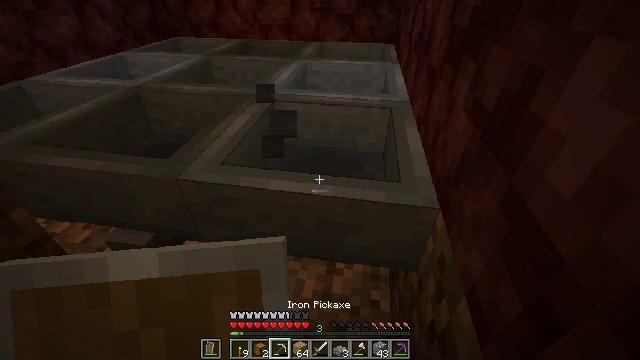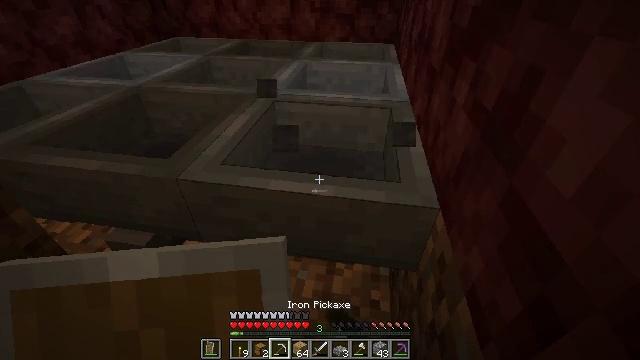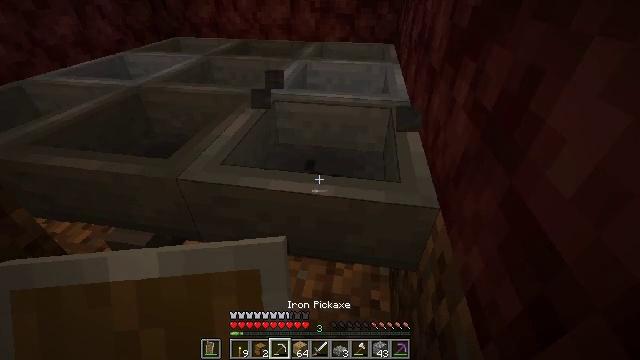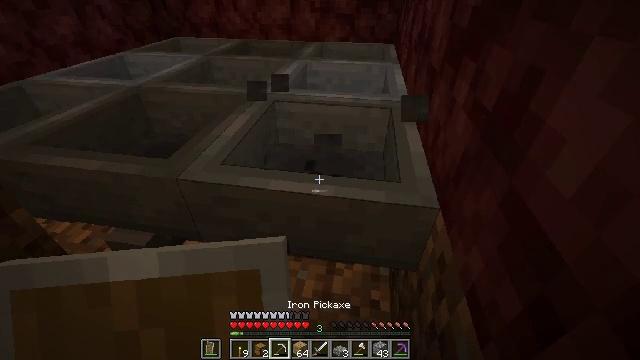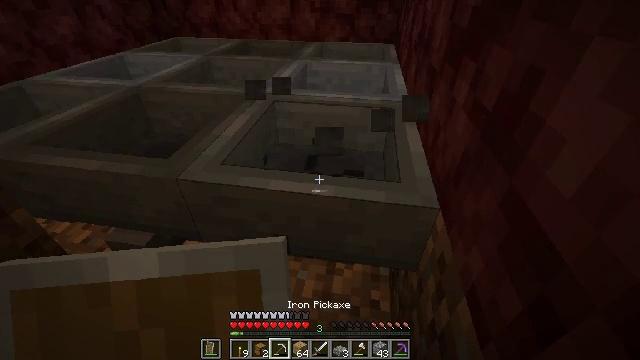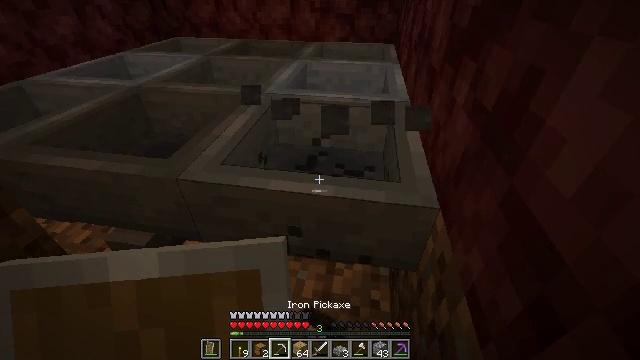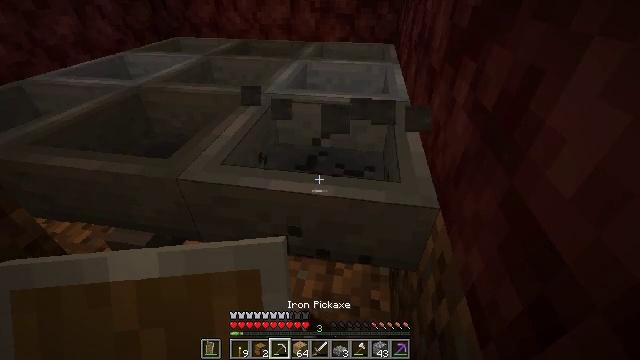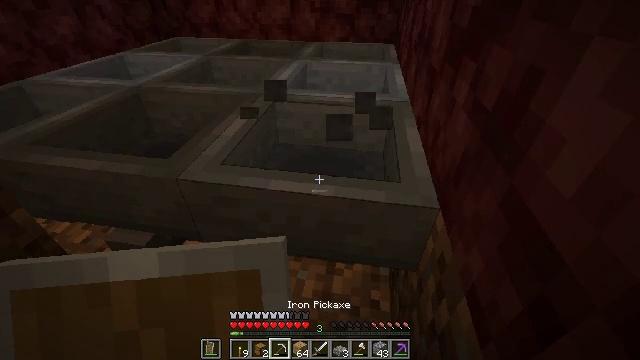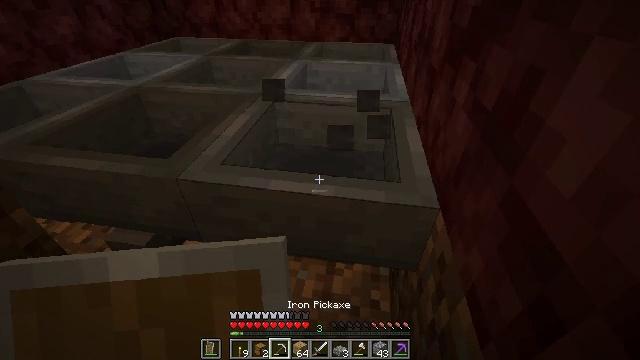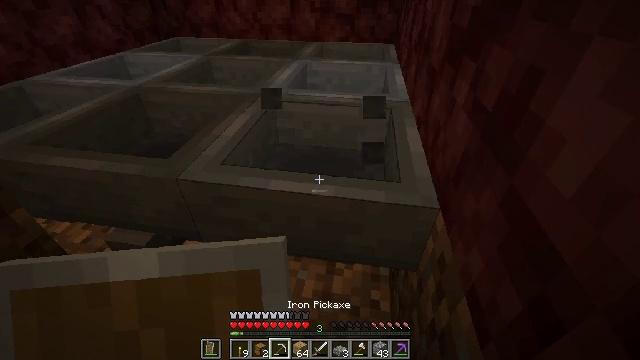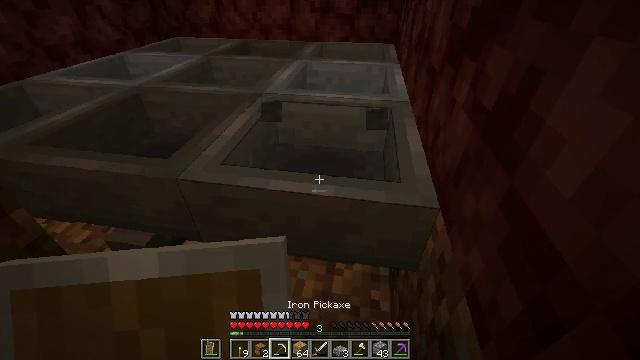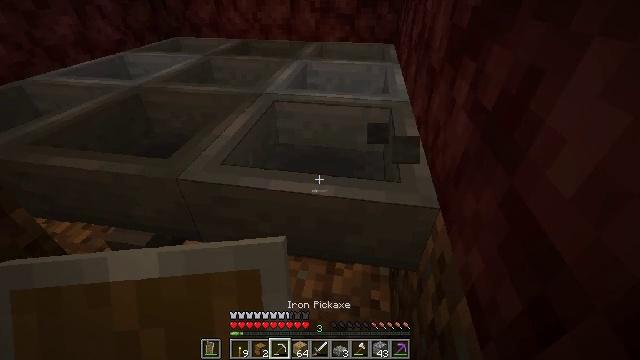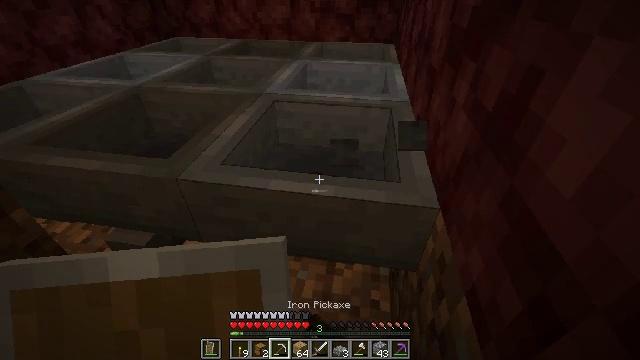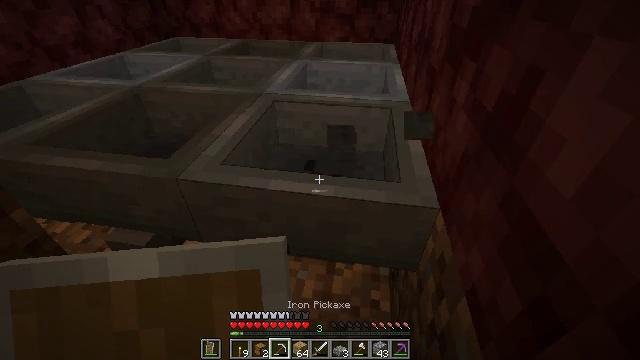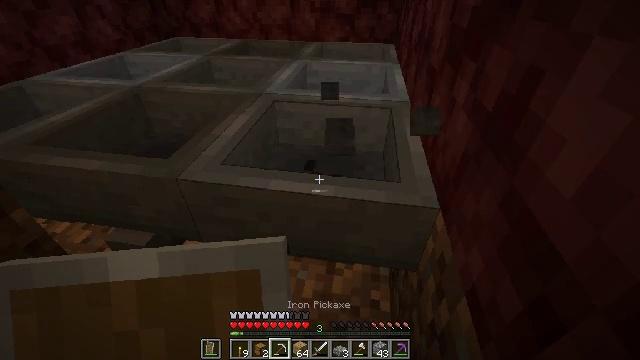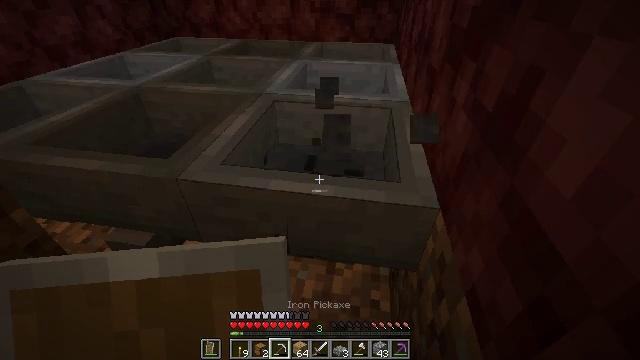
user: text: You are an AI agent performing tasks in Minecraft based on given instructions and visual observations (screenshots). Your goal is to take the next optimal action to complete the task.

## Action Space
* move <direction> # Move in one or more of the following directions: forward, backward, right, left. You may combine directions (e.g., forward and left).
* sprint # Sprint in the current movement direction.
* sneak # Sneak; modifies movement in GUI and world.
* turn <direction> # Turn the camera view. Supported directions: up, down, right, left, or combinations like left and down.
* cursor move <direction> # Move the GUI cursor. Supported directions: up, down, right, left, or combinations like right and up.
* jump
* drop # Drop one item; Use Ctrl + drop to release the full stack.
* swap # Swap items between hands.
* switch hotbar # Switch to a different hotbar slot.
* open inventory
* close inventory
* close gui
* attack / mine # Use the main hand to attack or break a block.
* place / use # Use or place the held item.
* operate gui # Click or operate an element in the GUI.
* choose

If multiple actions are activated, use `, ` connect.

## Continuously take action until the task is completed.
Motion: motion action
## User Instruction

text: Break the hopper to reuse it.
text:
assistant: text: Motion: attack / mine
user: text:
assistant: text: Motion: attack / mine
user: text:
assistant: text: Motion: attack / mine
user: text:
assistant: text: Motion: attack / mine
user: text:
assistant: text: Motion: attack / mine
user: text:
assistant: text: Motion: attack / mine
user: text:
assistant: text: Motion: no_op
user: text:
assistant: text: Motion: no_op
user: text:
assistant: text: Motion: no_op
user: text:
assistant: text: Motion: no_op
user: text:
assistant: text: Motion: attack / mine
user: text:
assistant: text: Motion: attack / mine
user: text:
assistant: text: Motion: attack / mine
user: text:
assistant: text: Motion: attack / mine
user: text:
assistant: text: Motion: attack / mine
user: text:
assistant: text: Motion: attack / mine
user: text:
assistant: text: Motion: no_op
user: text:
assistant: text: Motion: no_op
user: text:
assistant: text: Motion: no_op
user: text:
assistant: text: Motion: no_op
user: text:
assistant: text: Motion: no_op
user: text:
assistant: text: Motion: no_op
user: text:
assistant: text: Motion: no_op
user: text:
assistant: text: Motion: no_op
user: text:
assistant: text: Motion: no_op
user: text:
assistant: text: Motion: no_op
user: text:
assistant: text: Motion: no_op
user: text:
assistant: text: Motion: no_op
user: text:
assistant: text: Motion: no_op
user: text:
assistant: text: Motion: no_op